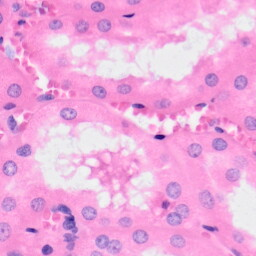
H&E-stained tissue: Kidney